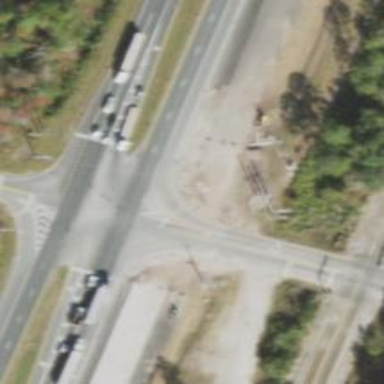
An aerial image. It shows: Trunk link highway.